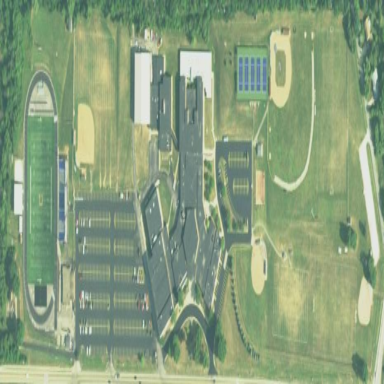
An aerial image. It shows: School.